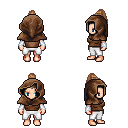
a pixel art fantasy rpg character, female body template, human, light skin, brown pirate shirt, white pants, light blonde long topknot hairstyle, cloth hood, white cloth bracers, four views (front, back, left, right), 2x2 character sprite sheet, small pixel art, hard edges, no anti-aliasing